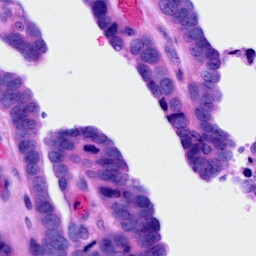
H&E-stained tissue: Ovarian